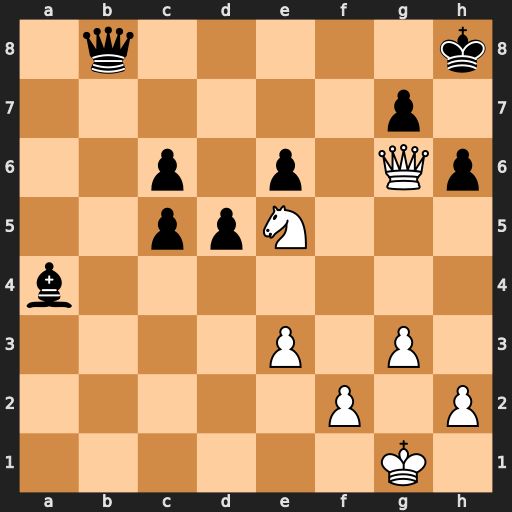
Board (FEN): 1q5k/6p1/2p1p1Qp/2ppN3/b7/4P1P1/5P1P/6K1
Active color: w
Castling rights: -
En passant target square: -
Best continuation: Nf7+ Kg8 Nxh6+ Kh8 Nf7+